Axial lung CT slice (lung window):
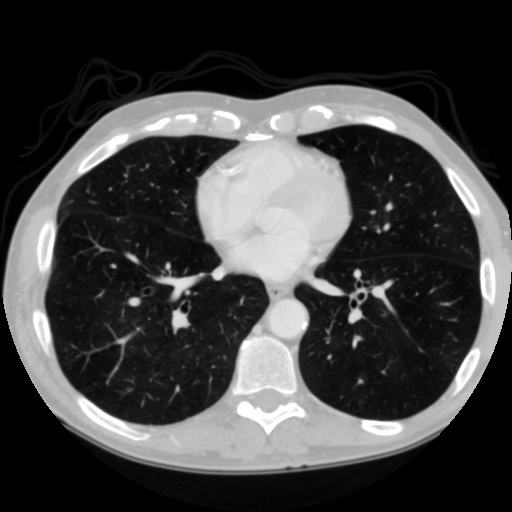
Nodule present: no